Question: when I run 'npm run dev', I cannot open "http://localhost:3000" in chrome.
Executing task:
'''
> npm run dev
node-framework-kit@1.0.0 dev /Users/xiaoqi/node-workplace/node-framework-kit
ts-node-dev --respawn --transpile-only ./src/app.ts
[INFO] 16:44:02 ts-node-dev ver. 1.1.8 (using ts-node ver. 9.1.1, typescript ver. 4.4.2)
'''

Here is my :
'''
import app from './app'
const PORT=3001;
app.listen(PORT,()=>{
console.log('Express server listening on port ${PORT}');
})
'''
here is my :
'''
import express from 'express'
import {json,urlencoded} from 'body-parser'
import cors from 'cors'
import morgan from 'morgan'
class App{
public app:express.Application;
constructor(){
this.app=express();
this.config();
this.app.get('/',(req,res)=>{
res.send({message:'hello express!!!!!'})
})
}
private config(){
this.app.use(cors())
this.app.use(json());
this.app.use(urlencoded({extended:false}))
this.app.use(morgan('dev'))
}
}
export default new App().app
'''
here is my :
'''
{
"name": "node-framework-kit",
"version": "1.0.0",
"description": "",
"main": "index.js",
"scripts": {
"build": "tsc",
"dev": "ts-node-dev --respawn --transpile-only ./src/app.ts",
"restart": "rimraf dist && npm run build && npm start",
"start":"node ./dist/server.js",
"prod":"npm run build && npm run start"
},
"keywords": [],
"author": "",
"license": "ISC",
"dependencies": {
"@types/cors": "^2.8.12",
"@types/express": "^4.17.13",
"@types/node": "^16.7.13",
"body-parser": "^1.19.0",
"cors": "^2.8.5",
"express": "^4.17.1",
"mongoose": "^6.0.5"
},
"devDependencies": {
"@types/morgan": "^1.9.3",
"morgan": "^1.10.0",
"rimraf": "^3.0.2",
"ts-node-dev": "^1.1.8",
"typescript": "^4.4.2"
}
}
'''
here is my :
'''
{
"compilerOptions": {
"target": "es2018",
"module": "commonjs",
"sourceMap": true,
"outDir": "./dist",
"removeComments": true,
/* Strict Type-Checking Options */
"strict": true,
"noImplicitAny": false,
"strictNullChecks": true,
"alwaysStrict": true,
/* Module Resolution Options */
"moduleResolution": "node",
"baseUrl": "./src",
"allowSyntheticDefaultImports": true,
"esModuleInterop": true,
},
"include": [
"./src/**/*"
]
}
'''
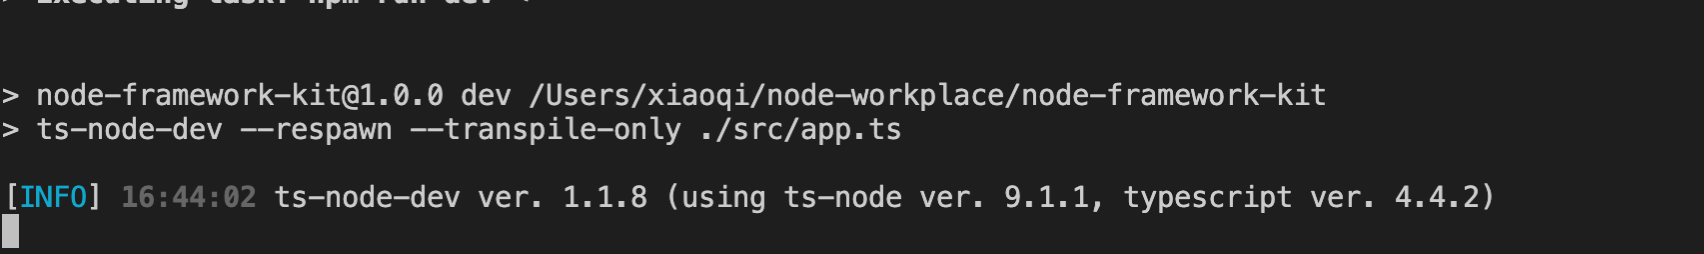
Answer: its done! just change scripts in package.json
"ts-node-dev --respawn --transpile-only ./src/app.ts" is wrong, need to change it to "ts-node-dev --respawn --transpile-only ./src/server.ts"